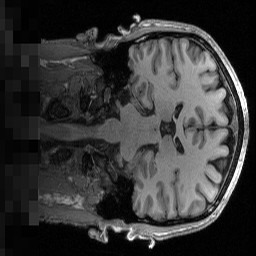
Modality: T1w
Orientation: coronal
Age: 41
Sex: male
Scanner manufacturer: siemens
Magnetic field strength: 3 T
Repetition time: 2.53 s